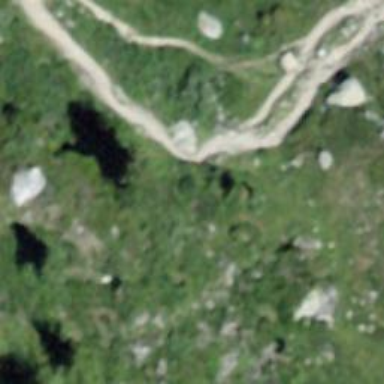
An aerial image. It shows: Path.